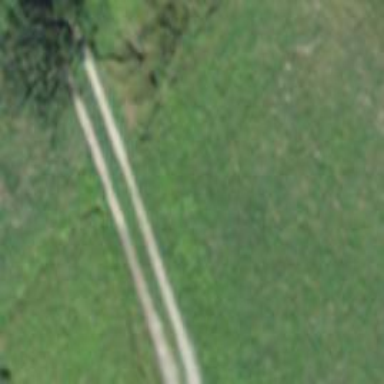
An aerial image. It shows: Track road on bridge.